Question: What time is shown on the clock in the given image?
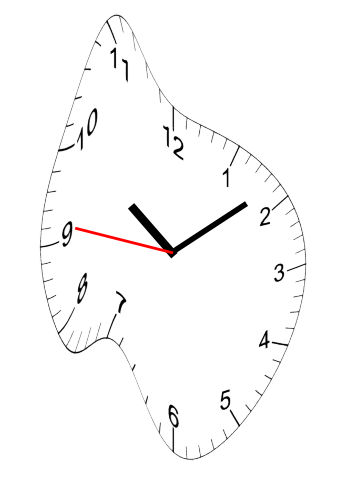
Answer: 10:08:46